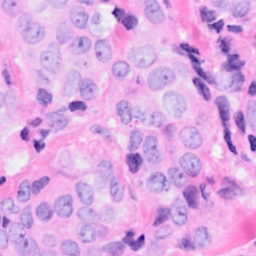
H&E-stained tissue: Breast